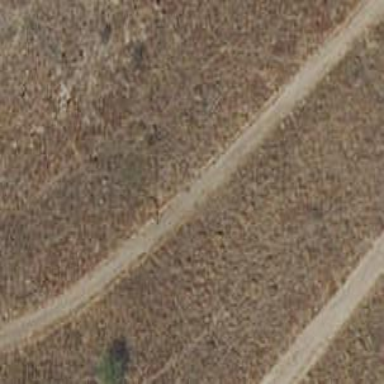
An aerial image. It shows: Path on the ground.